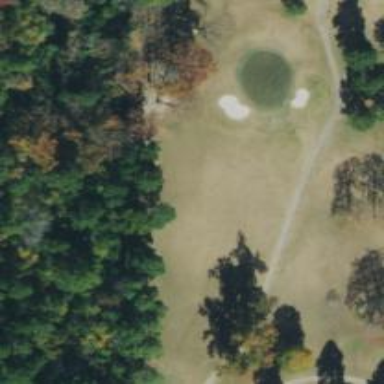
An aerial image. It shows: View of golf hole.